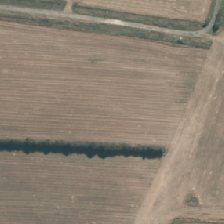
Land cover: shortrotation_cropland